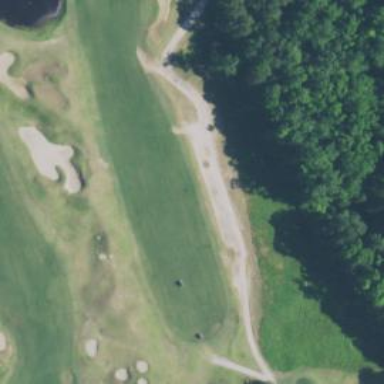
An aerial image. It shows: Golf hole.